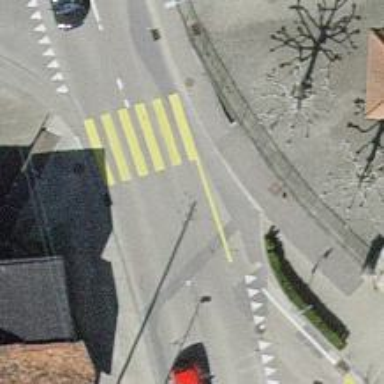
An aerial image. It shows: Marked crossing on the road.